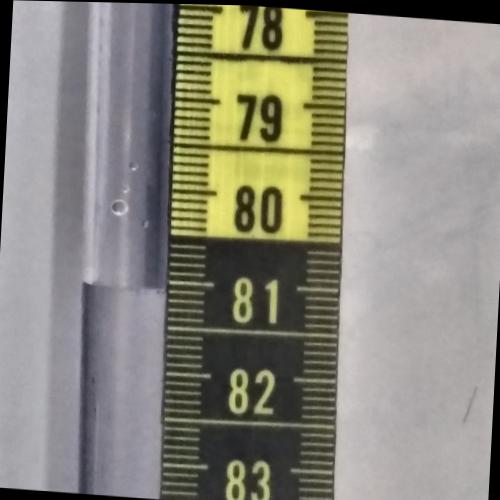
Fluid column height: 81.1 cm